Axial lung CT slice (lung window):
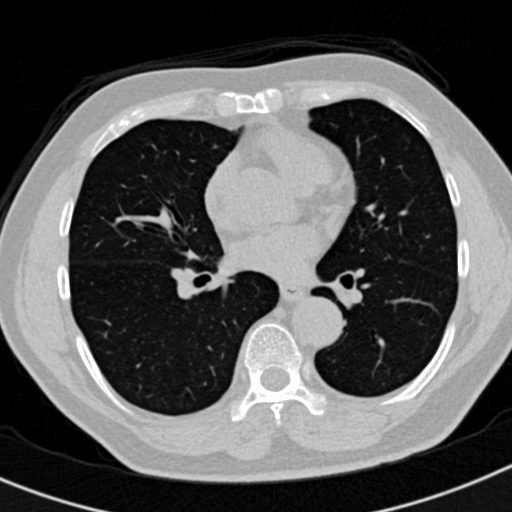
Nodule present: no